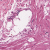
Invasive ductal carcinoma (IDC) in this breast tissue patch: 0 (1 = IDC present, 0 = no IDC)